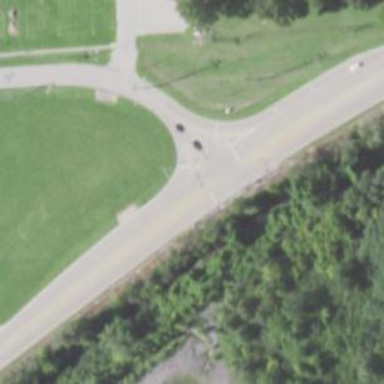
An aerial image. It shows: Primary road with asphalt surface.